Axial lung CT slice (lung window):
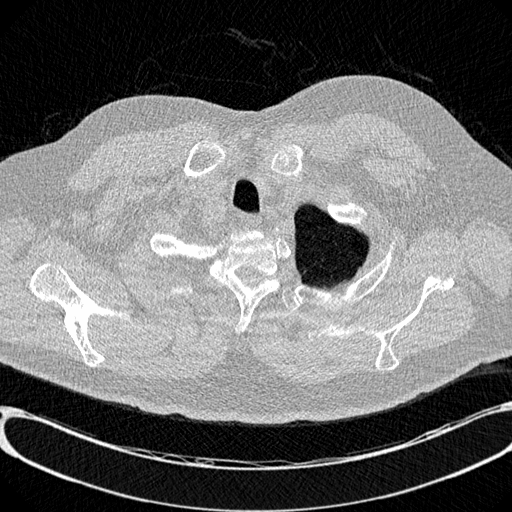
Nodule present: no